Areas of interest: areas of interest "Parking Lot"
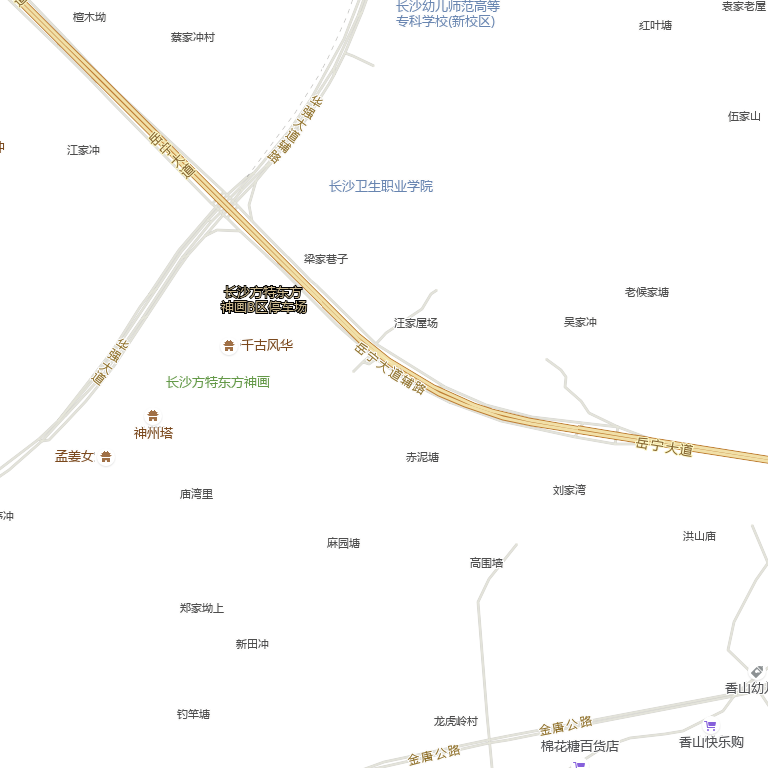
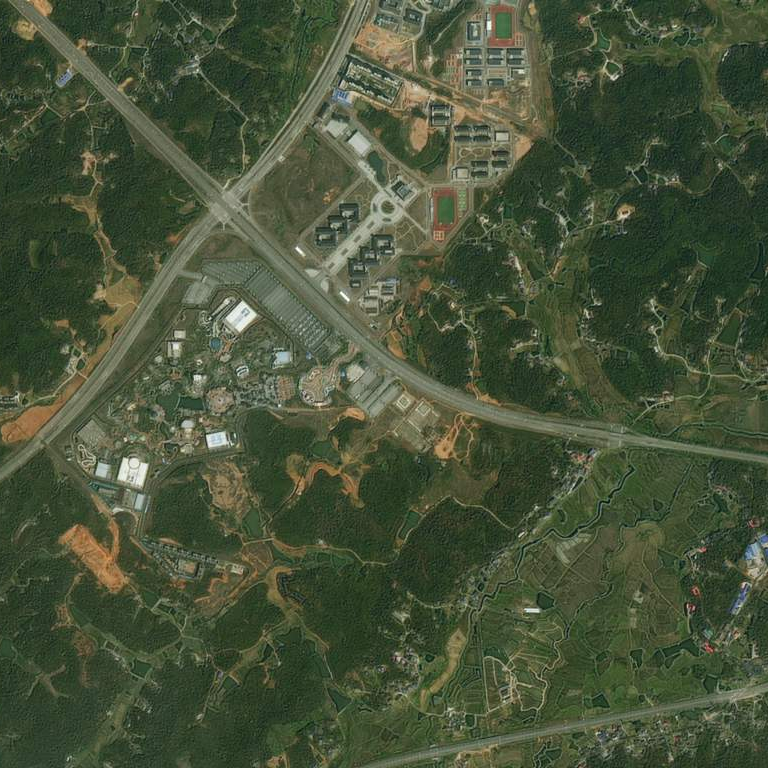